Aerial crown-view tile of a tropical tree (Barro Colorado Island, Panama), acquired 20250414:
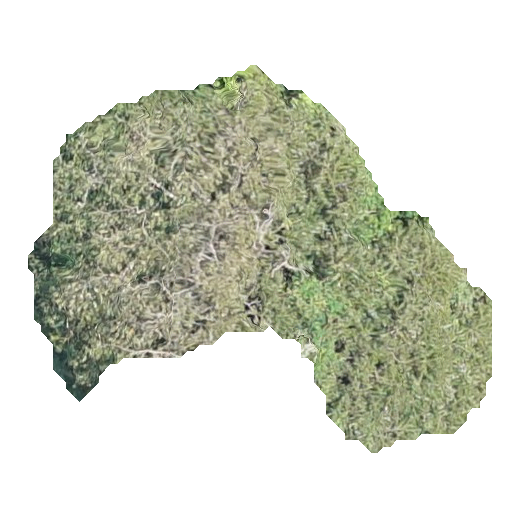
Species: Quararibea stenophylla
GBIF accepted scientific name: Quararibea stenophylla
Crown area: 159.749 m²